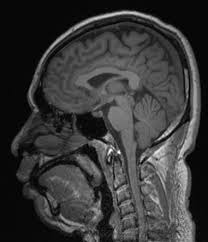
Label: notumor